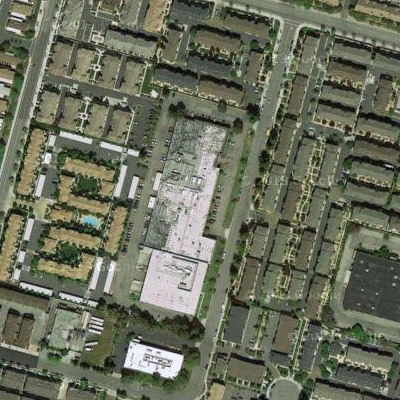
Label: Resident